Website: lowes
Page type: payment
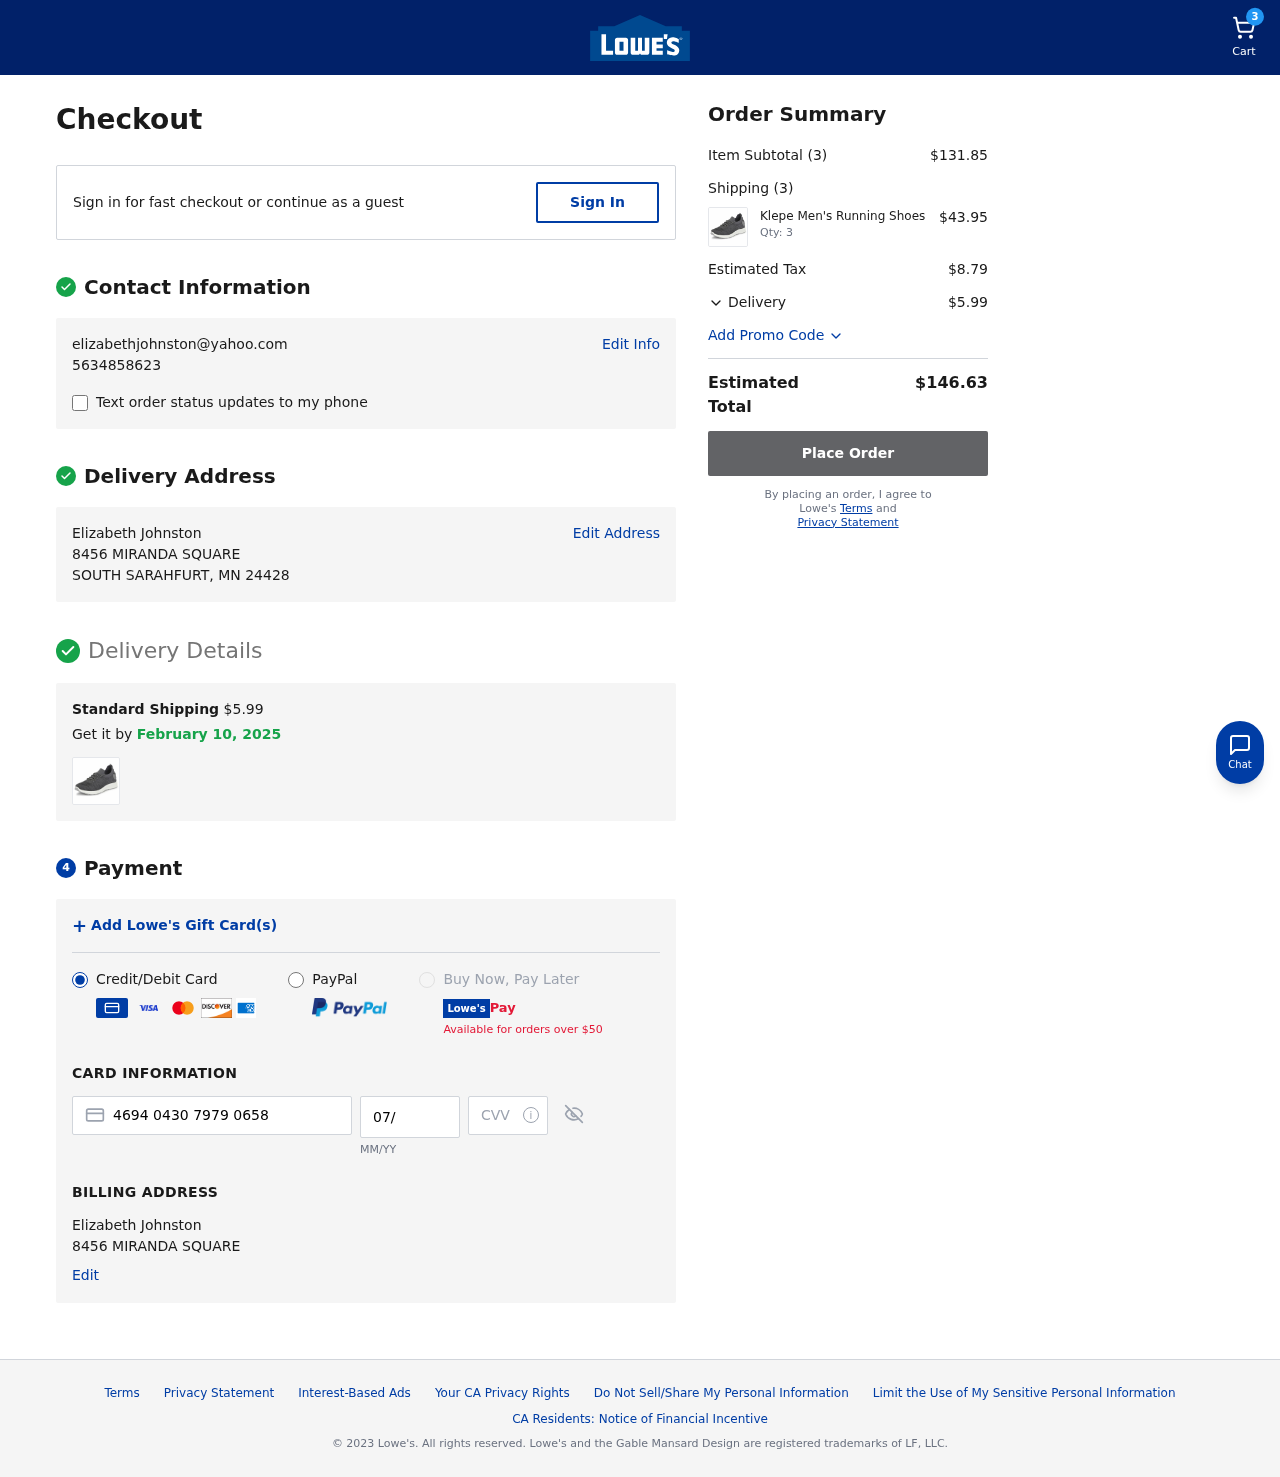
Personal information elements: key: PII_CARD_CVV
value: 584
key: PII_CARD_EXPIRY
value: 07/30
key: PII_CARD_NUMBER
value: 4694 0430 7979 0658
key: PII_EMAIL
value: elizabethjohnston@yahoo.com
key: PII_FULLNAME
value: Elizabeth Johnston
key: PII_FULLNAME2
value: Elizabeth Johnston
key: PII_PHONE
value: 5634858623
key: PII_STREET
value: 8456 MIRANDA SQUARE
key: PII_STREET2
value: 8456 MIRANDA SQUARE
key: PII_CITY_STATE_ZIP
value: SOUTH SARAHFURT, MN 24428
Product elements: key: PRODUCT1_NAME
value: Klepe Men's Running Shoes
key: PRODUCT1_PRICE
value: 43.95
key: PRODUCT1_QUANTITY
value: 3
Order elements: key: ORDER_NUM_ITEMS
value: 3
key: ORDER_SHIPPING_COST
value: $5.99
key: ORDER_DELIVERY_DATE
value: February 10, 2025
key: ORDER_SUBTOTAL
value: $131.85
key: ORDER_NUM_ITEMS2
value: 3
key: ORDER_TAX
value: $8.79
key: ORDER_SHIPPING_COST2
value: $5.99
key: ORDER_TOTAL
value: $146.63